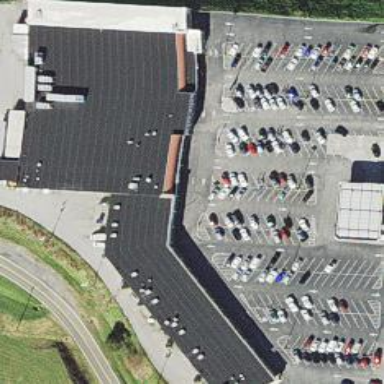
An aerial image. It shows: Swimming pool shop.